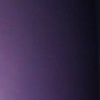
Label: space